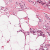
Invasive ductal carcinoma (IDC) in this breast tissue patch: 1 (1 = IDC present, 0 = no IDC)